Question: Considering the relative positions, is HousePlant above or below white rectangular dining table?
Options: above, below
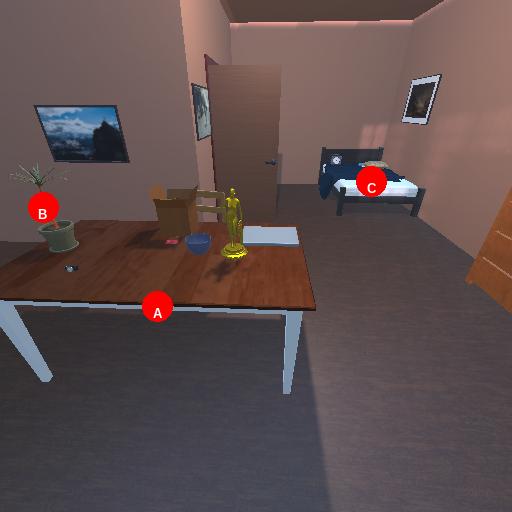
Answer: above